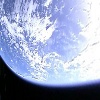
Label: cloud